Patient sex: F
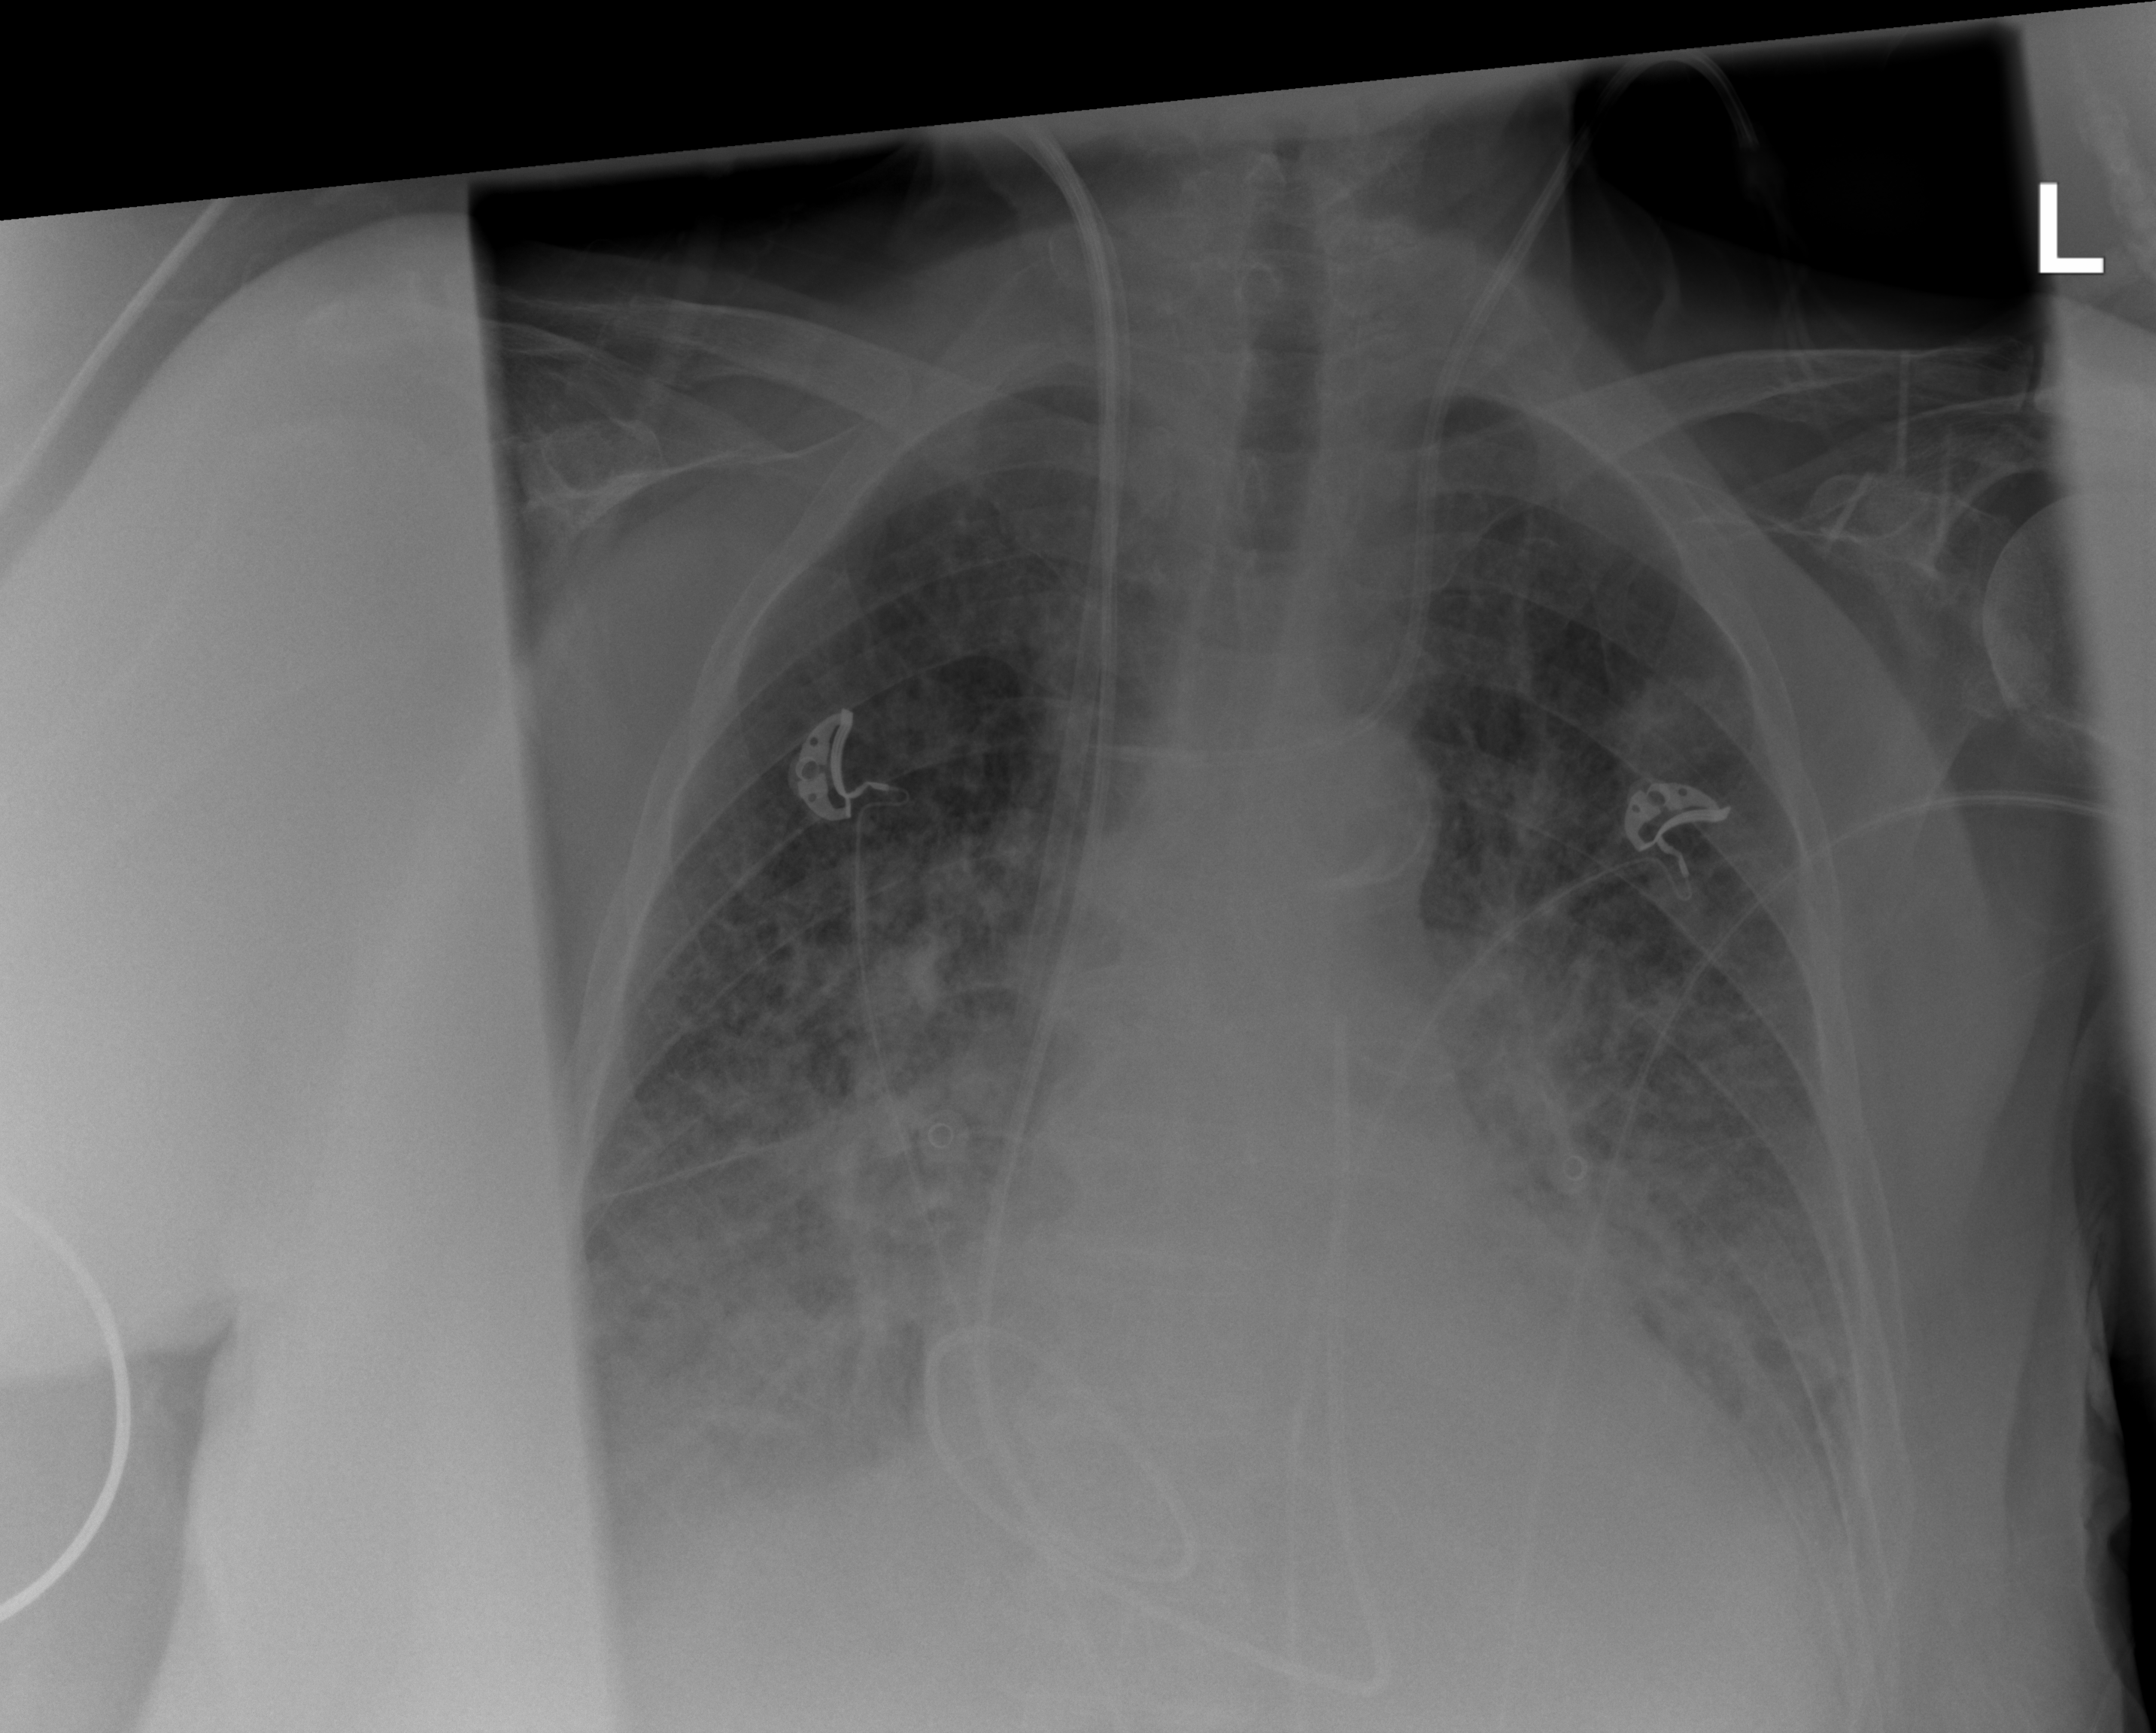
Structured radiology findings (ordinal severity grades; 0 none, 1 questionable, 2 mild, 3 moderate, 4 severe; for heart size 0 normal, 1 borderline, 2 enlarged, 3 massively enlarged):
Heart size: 2
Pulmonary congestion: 3
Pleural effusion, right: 2
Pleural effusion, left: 2
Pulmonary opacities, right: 3
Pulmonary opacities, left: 3
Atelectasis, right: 3
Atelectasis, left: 3